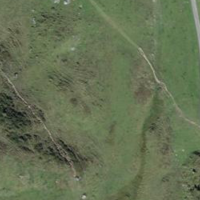
EUNIS habitat code: 23
Species observed at this site:
Vaccinium myrtillus